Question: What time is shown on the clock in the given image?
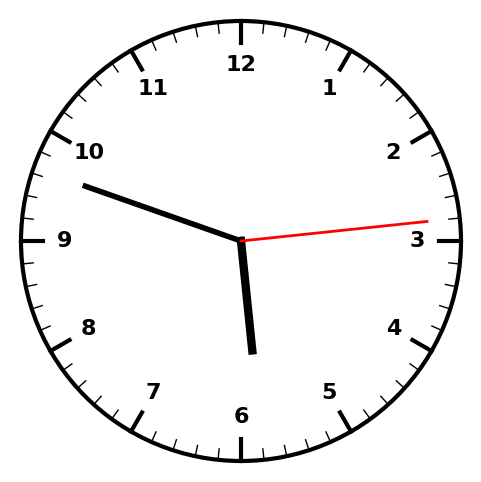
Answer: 05:48:14